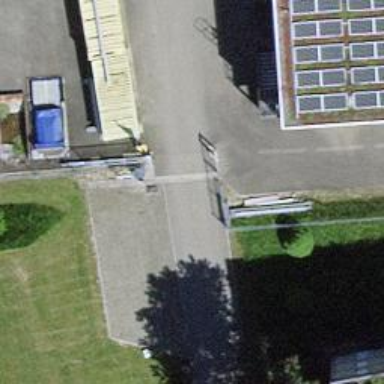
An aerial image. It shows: Gate.